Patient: sex M, age 62
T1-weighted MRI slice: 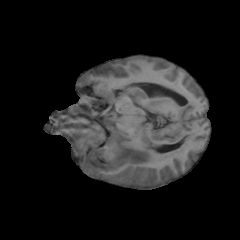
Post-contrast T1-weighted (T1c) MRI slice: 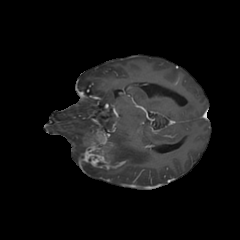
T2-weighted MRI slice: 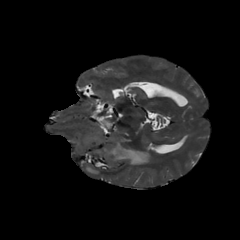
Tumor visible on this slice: yes
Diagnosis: Glioblastoma, IDH-wildtype
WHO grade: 4